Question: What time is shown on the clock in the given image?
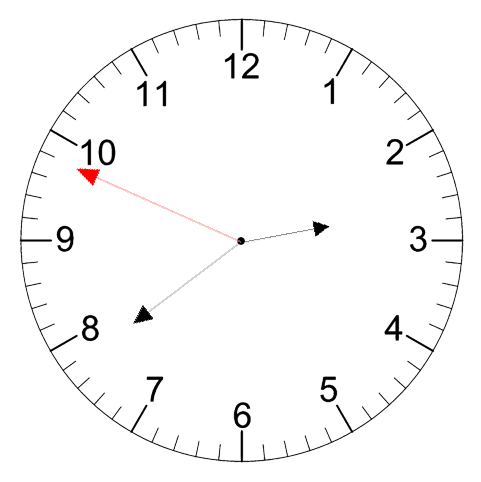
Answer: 02:38:49